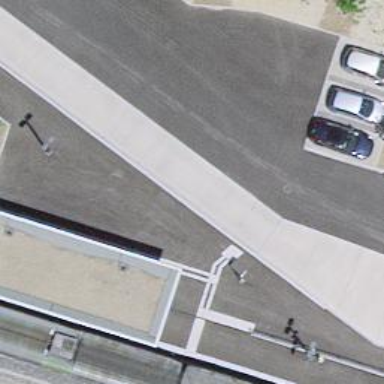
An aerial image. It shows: Public transport stop position.